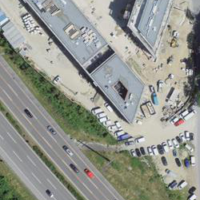
EUNIS habitat code: 57
Species observed at this site:
Cornus sanguinea